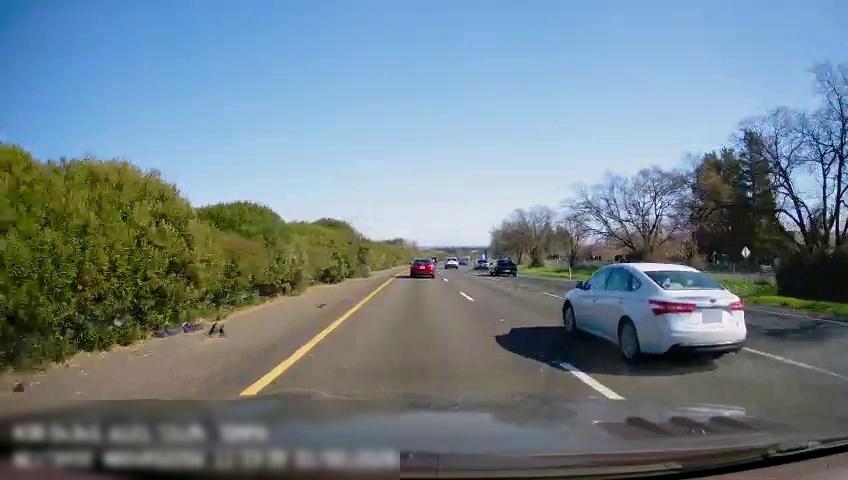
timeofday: Day
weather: Sunny
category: Drivable Space
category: Vehicles | Car
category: Vehicles | Car
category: Vehicles | Car
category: Vehicles | Car
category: Vehicles | Car
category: Lanes | Current Lane
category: Lanes | Current Lane
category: Lanes | Alternate Lane
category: Lanes | Alternate Lane
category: Traffic | Signs